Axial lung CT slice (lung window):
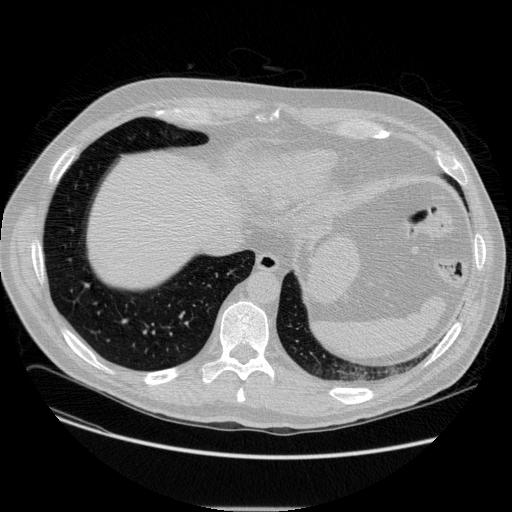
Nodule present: no